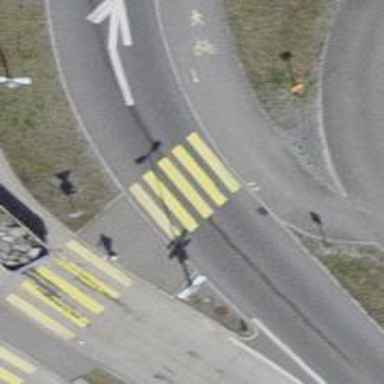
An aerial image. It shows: Uncontrolled zebra crossing with zebra markings.